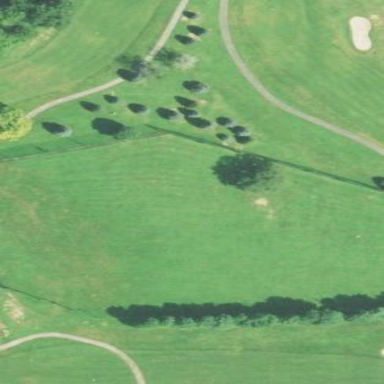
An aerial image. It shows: Grassy area designated for driving range golf.